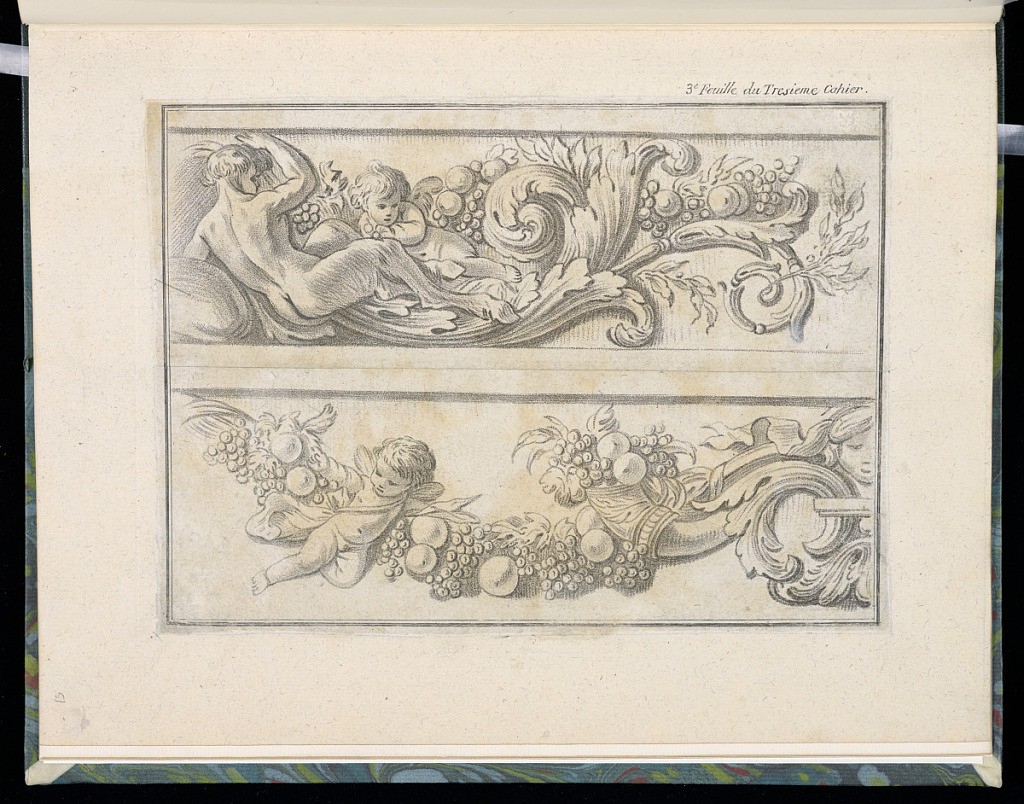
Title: Two Frieze Designs
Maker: Jean-Baptiste Huet, French, 1745 – 1811
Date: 1776–89
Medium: Crayon manner etching on paper
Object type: Print
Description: Two details of frieze designs, one above the other, featuring a nude female figure, winged putti, fruit, ribbons, scrolling leaves (rinceaux), foliate scrolls, foliate branches, and a mask (mascaron).